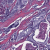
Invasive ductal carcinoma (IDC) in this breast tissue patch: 1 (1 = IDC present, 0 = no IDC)